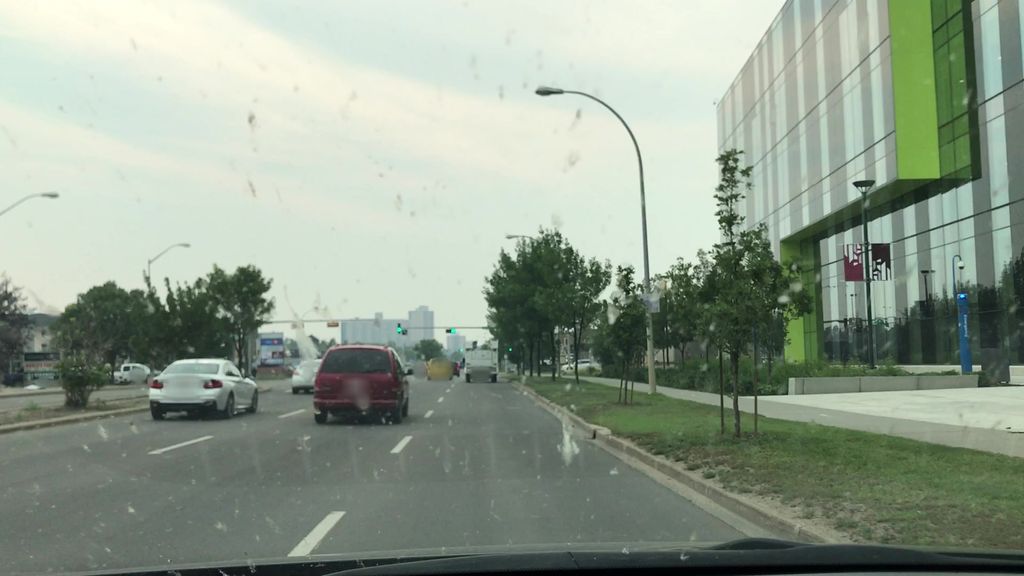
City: edmonton